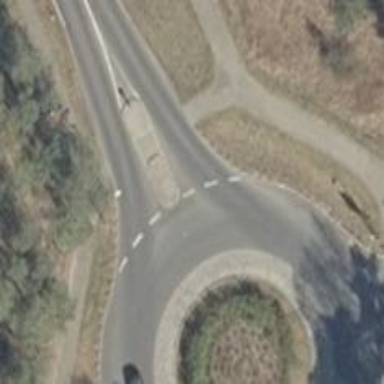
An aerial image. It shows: Secondary road.